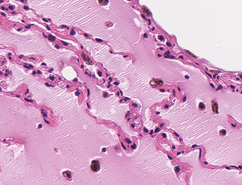
Tumor epithelial tissue: no
Tumor-associated stroma tissue: no
Normal tissue: yes